The image is a continuous-wavelet scalogram (time versus scale) of a rotating-machine vibration signal. What is the most likely rotor condition (normal, misalignment, unbalance, looseness)?
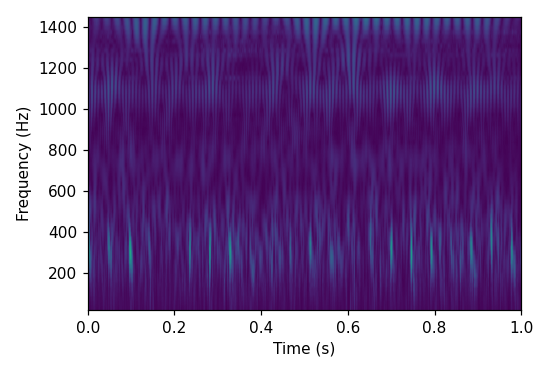
Answer: looseness